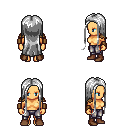
a pixel art fantasy rpg character, female body template, human, tanned skin, leather shoulder armor, metal pants, white extra-long hairstyle, leather bracers, brown shoes, four views (front, back, left, right), 2x2 character sprite sheet, small pixel art, hard edges, no anti-aliasing